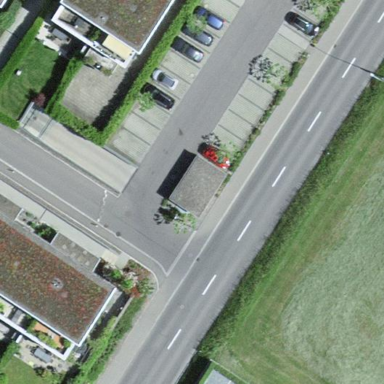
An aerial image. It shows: Parking area with surface.